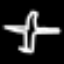
Label: airplane